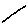
Label: line